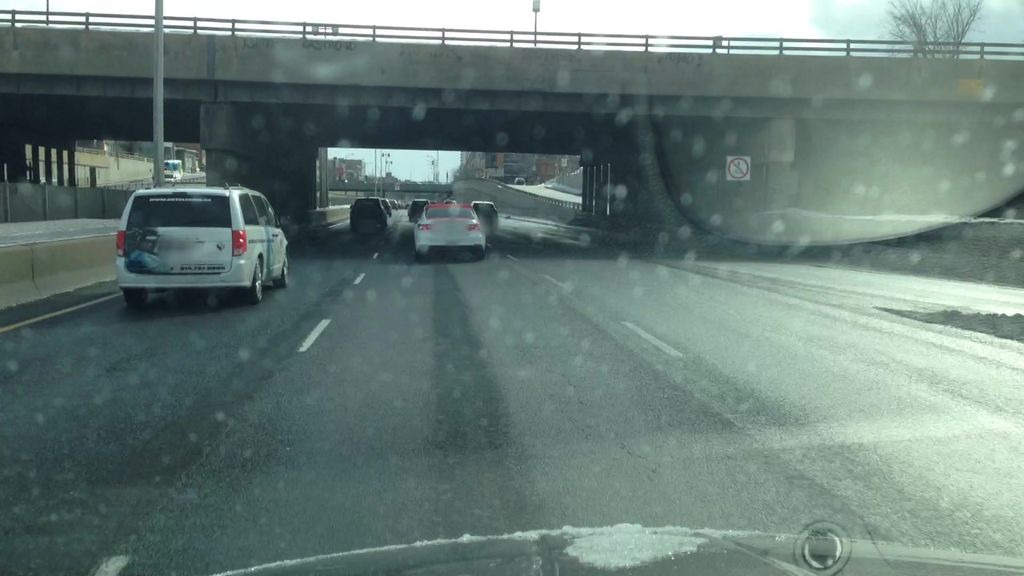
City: montreal